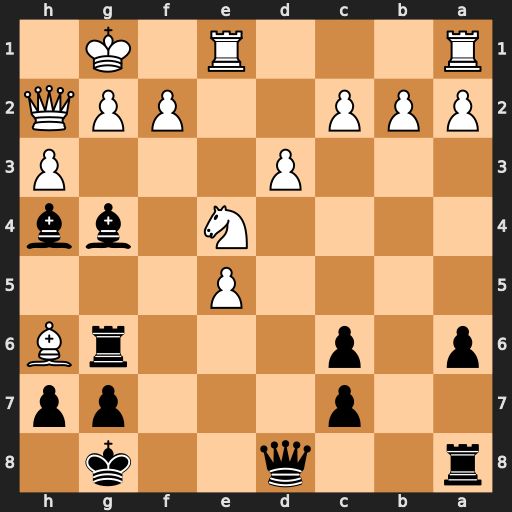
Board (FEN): r2q2k1/2p3pp/p1p3rB/4P3/4N1bb/3P3P/PPP2PPQ/R3R1K1
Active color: b
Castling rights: -
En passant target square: -
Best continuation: Rxh6 hxg4 Bxf2+ Nxf2 Rxh2